Question: This stuff still confuses me. I added a device to my Ad Hoc profile in the developer portal, downloaded and double clicked the downloaded file. Nothing appeared to hapopen so I went into the Organizer in xCode 5, selected Editor->Provisioning Profiles->Import Profile.
Now when I build my ipa for distribution the profile is listed twice. I picked the first one in the list and discovered that it did not have the new device, so I redid the build, picked the second one and it worked as expected.
I do not understand exactly why I have gotten myself into this situation nor how to remove the old profile.
Here is what my code signing in xcode looks like. Should I delete and start over. If so which ones do I delete?

Thanks,
John
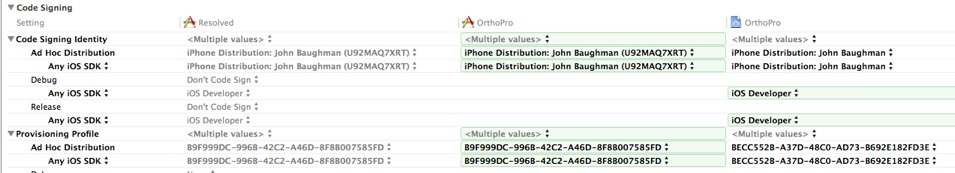
Answer: The best way to do this in XCode 5 is using an <URL>. It lets you manually delete duplicates of provisioning profiles with ease and speed.

I keep Xcode closed when I do this just in case.